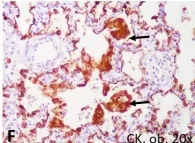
Encasement of alveolar septa by cytokeratin-positive membranes.
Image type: pathology (immunostaining)